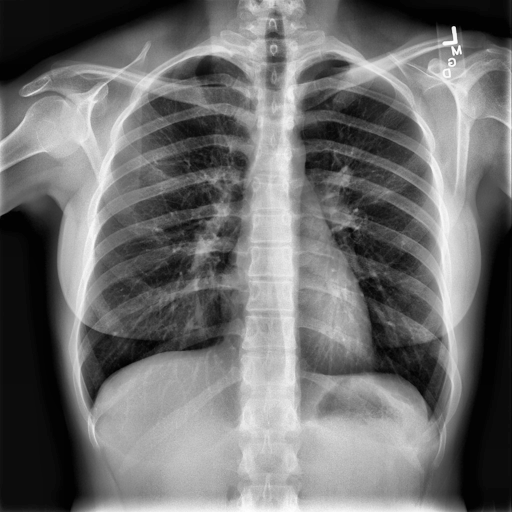
Finding: NORMAL